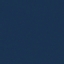
Label: SeaLake